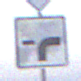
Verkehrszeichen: VerlaufVorfahrtsstrasse9
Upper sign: Vorfahrtsstrasse
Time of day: SunriseSunset
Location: Outdoor (Suburban)
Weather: Clear
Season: NotSpecified
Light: Natural